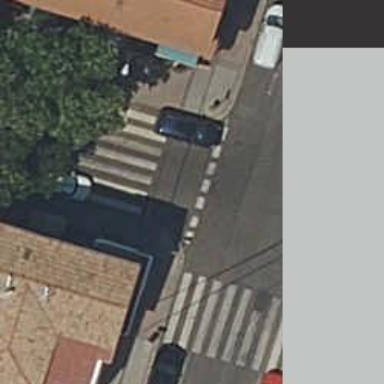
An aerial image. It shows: Marked road crossing.